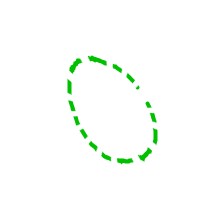
Shape: circle